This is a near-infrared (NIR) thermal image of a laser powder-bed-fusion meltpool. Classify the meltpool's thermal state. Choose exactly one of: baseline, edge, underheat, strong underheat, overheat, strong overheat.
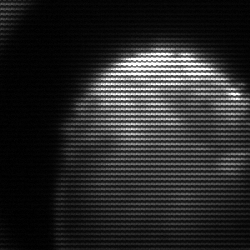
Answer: edge